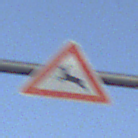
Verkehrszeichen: WildwechselRechts
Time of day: SunriseSunset
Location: Outdoor (RoadRail)
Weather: PartlyCloudy
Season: NotSpecified
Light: Natural